Current action and preconditions to check: trajectory_clear

Your task: For each precondition in the list above, predict whether it will hold at this action.

Consider the current scene as observed from the mobile robot's camera, and analyze the predicted future states of all dynamic agents (e.g., people, animals, vehicles, or any moving entities) within the NEXT SECOND.

IMPORTANT: Only answer "very likely" if you are absolutely certain—based on strong, clear evidence—that a dynamic agent will violate the precondition in the predicted future state. Do NOT answer "very likely" for unlikely, ambiguous, or low-probability risks.

Ask yourself for each precondition: Is there a high probability, with clear and convincing evidence, that the predicted future states of any dynamic agent will interfere with the predicted future state of the currently executing action within the NEXT SECOND, causing that precondition to fail?

Assess the risk level based on these predictions. Use "likely" or "very likely" if motions create a clear risk of interference.

Use "neutral" or "improbable" if agents are nearby but their predicted paths are clearly diverging or non-conflicting.

Failure Risk Categories: "very improbable", "improbable", "neutral", "likely", "very likely"

Answer Format: Output ONLY the probability_of_failure value from these categories: "very improbable", "improbable", "neutral", "likely", "very likely"

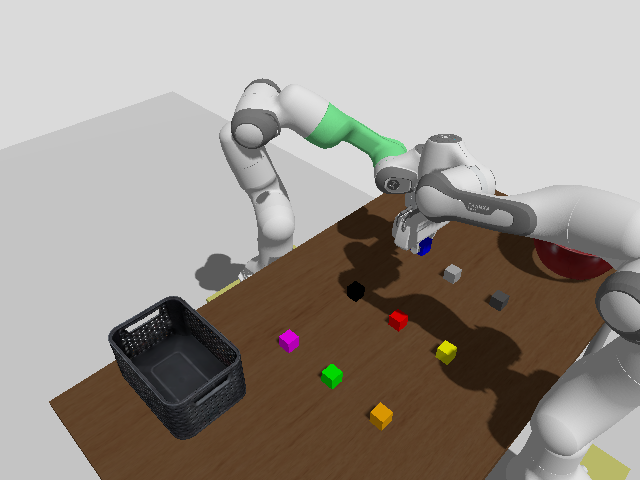

Answer: very improbable